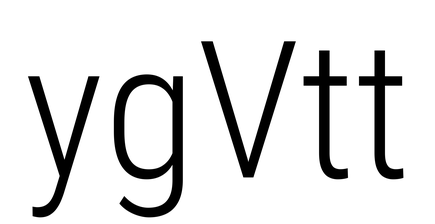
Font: Roboto_Condensed_Light